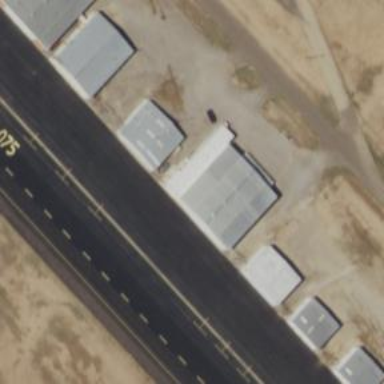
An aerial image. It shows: Hangar building at airport.